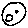
Label: moon